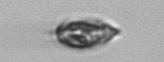
Label: Prorocentrum_triestinum